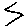
Label: zigzag